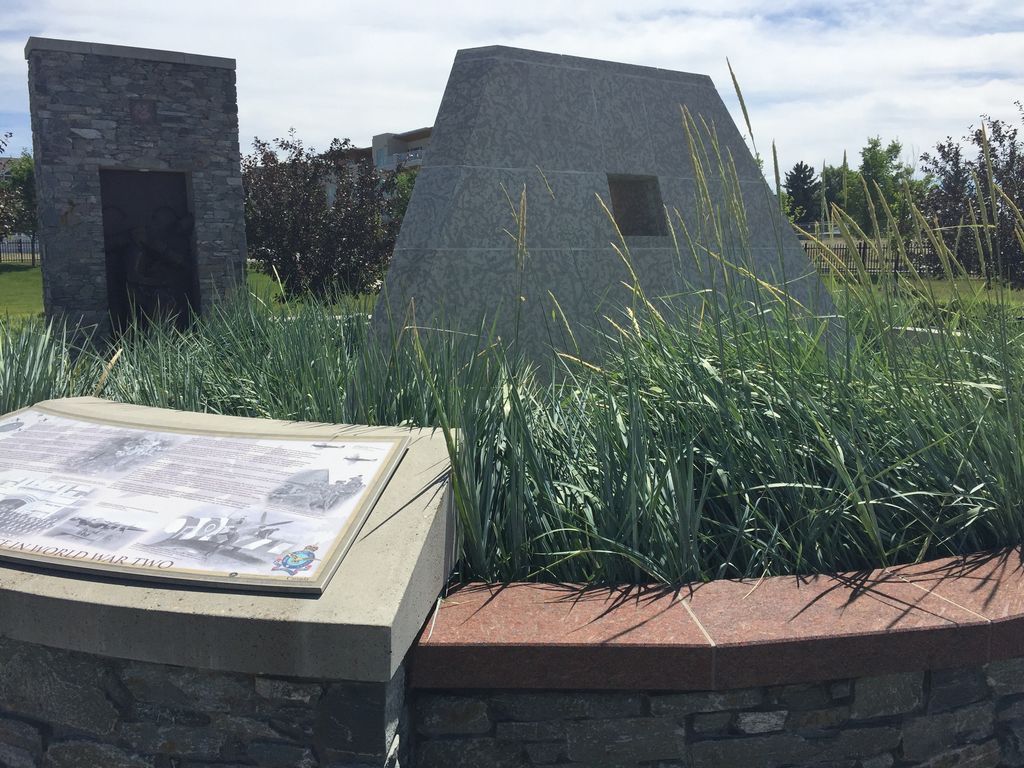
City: calgary